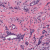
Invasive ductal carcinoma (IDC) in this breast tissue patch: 1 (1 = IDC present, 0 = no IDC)